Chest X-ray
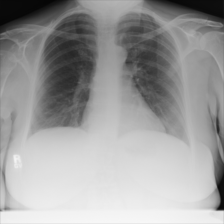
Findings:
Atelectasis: negative
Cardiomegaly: negative
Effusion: negative
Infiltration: negative
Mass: negative
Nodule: negative
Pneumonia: negative
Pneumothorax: negative
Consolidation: negative
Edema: negative
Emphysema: negative
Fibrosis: negative
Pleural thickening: negative
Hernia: negative